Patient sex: M
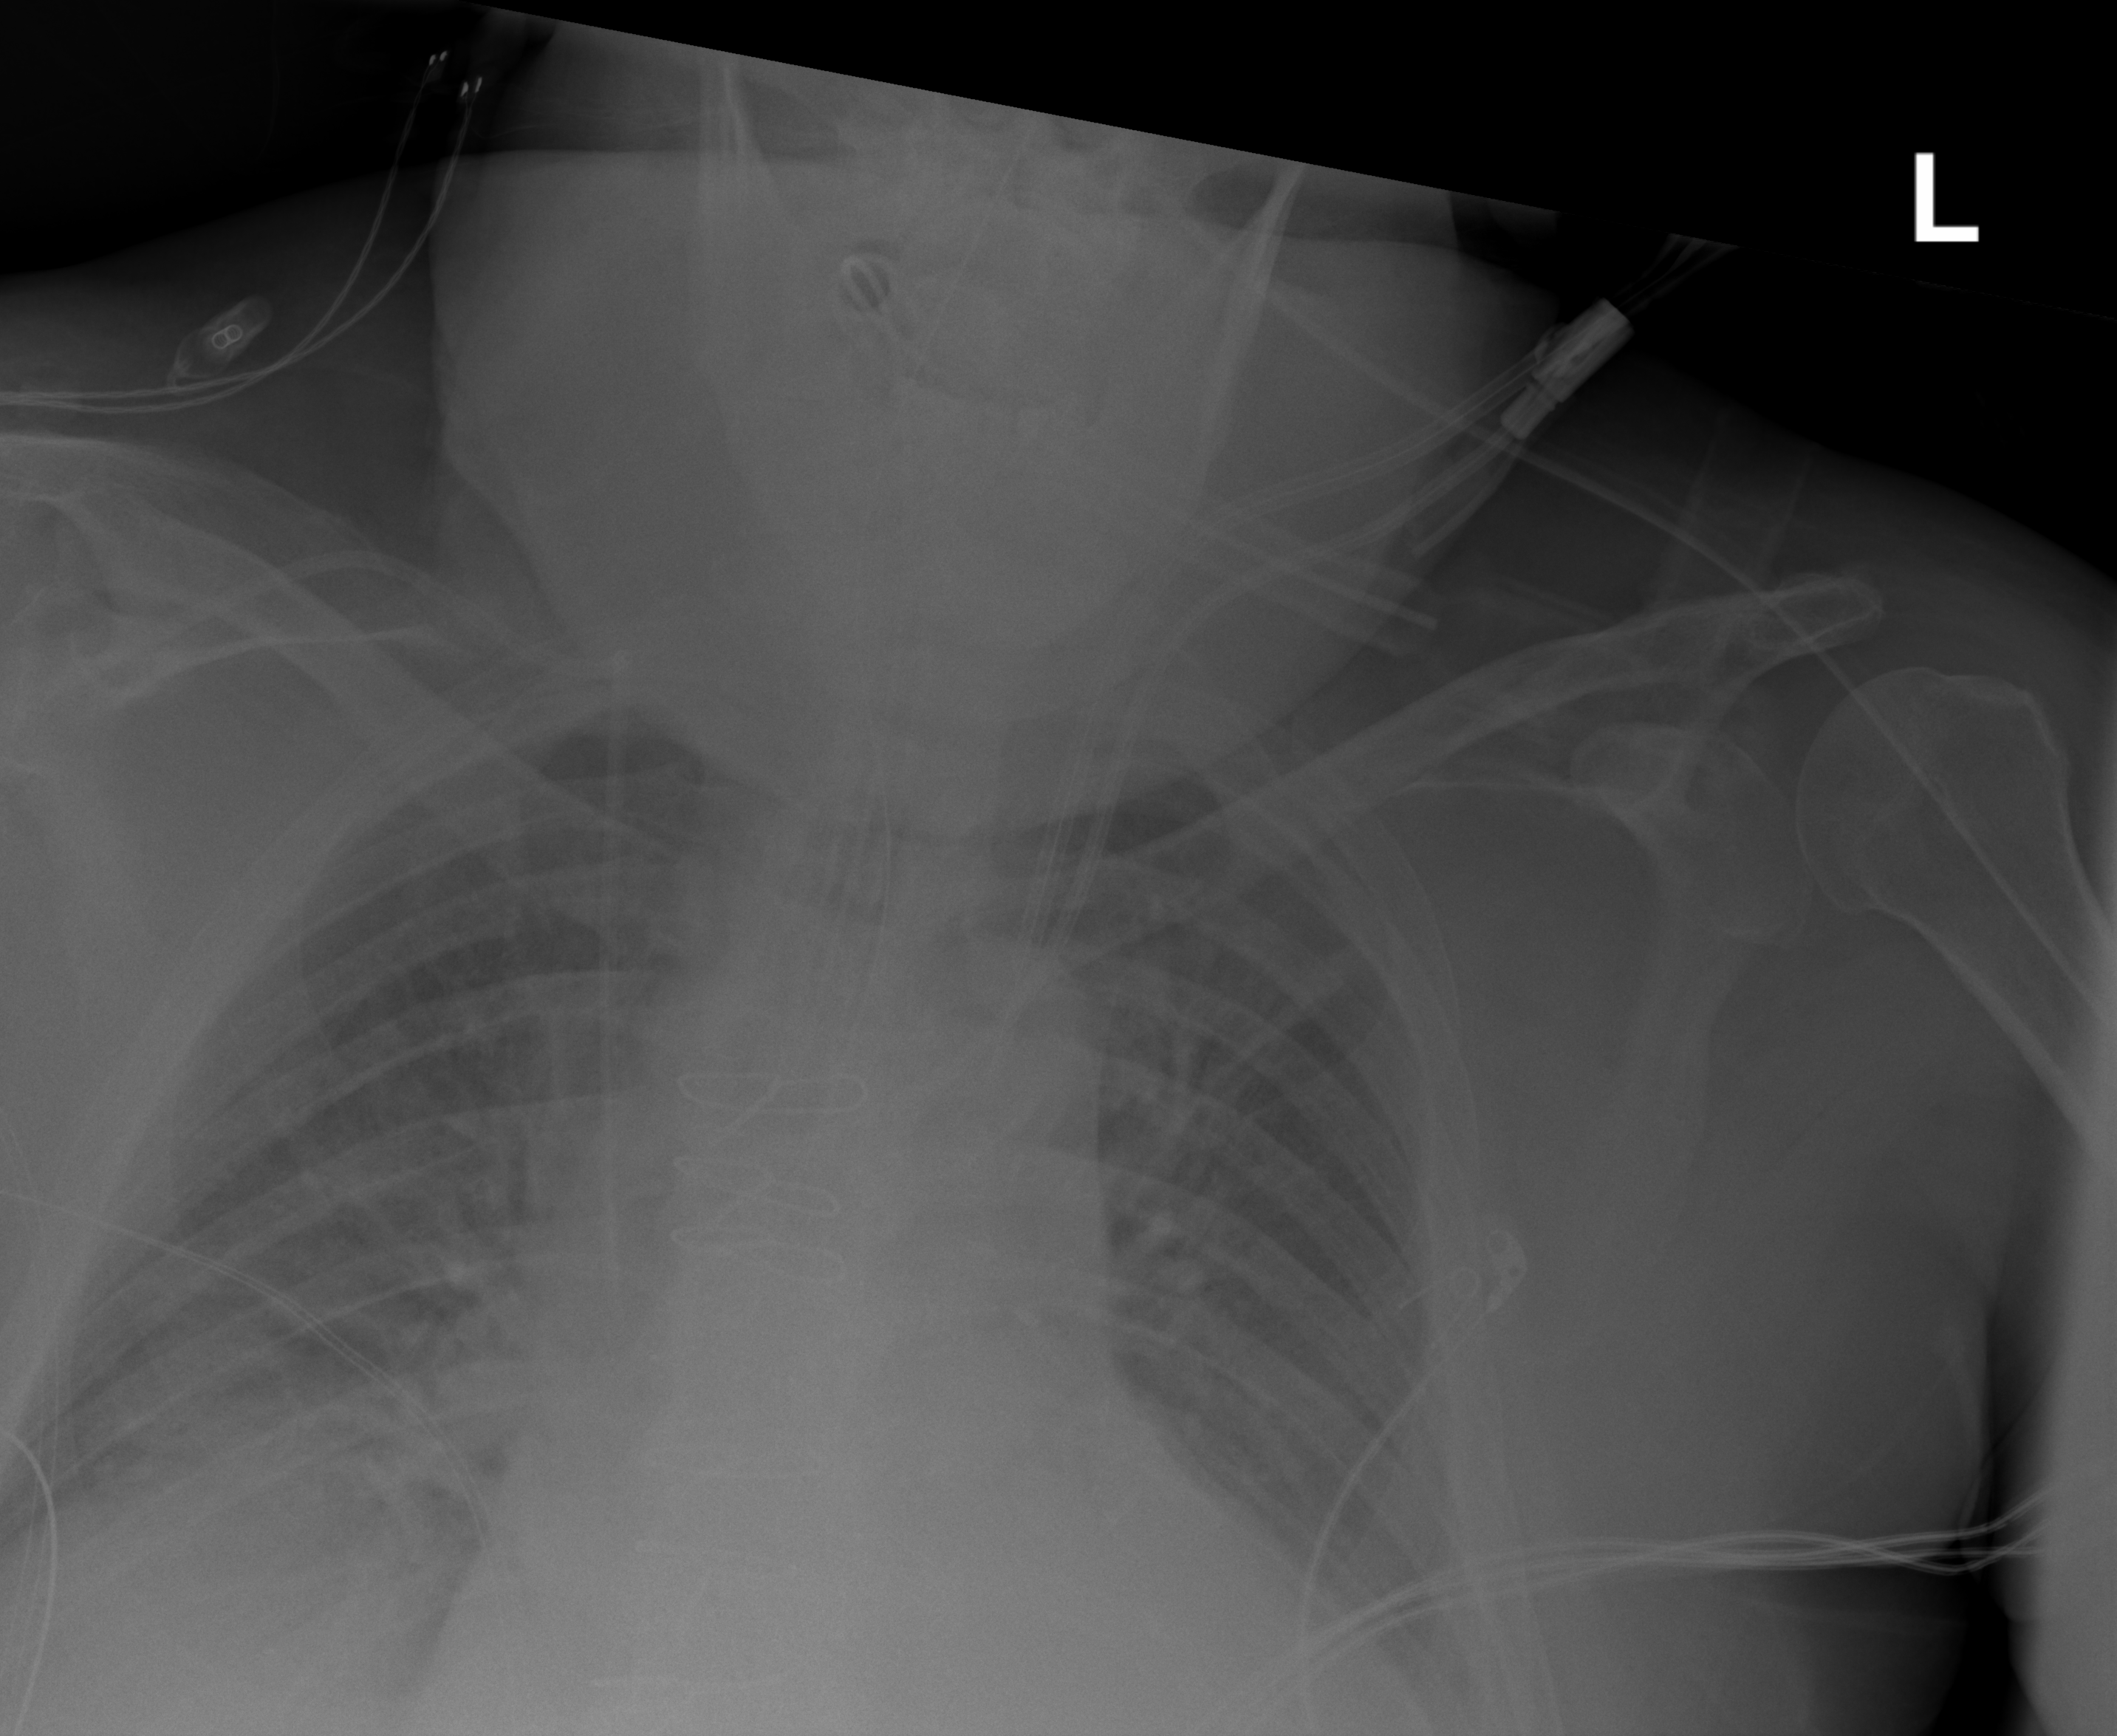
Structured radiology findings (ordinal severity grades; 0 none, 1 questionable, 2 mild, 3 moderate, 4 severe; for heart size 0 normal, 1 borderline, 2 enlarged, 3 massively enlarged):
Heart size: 2
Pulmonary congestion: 0
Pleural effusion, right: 2
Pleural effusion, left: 2
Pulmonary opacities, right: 0
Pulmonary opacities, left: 0
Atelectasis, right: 2
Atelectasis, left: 2